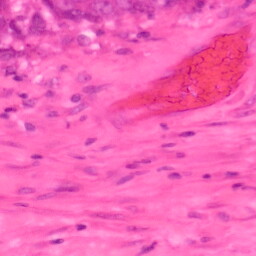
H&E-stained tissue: Colon